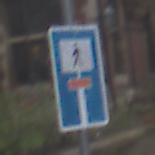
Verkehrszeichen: SackgasseFussgaengerDurchlaessig
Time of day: Midday
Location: Outdoor (Urban)
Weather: Overcast
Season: NotSpecified
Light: Natural